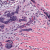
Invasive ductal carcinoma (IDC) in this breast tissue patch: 1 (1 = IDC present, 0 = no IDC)